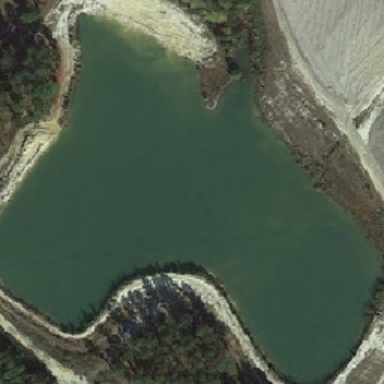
Beside many ponds of green trees .